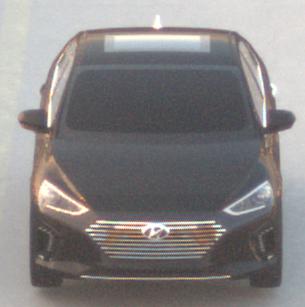
Make: Hyundai
Model: IONIQ Hybrid
Detailed model: IONIQ (AE) Hybrid
Model produced from: 2016/10
Model produced until: 2018/08
Doors: 5
Color: black
Road condition: dry road
Daytime: sunrise or sunset
Contrast: medium contrast